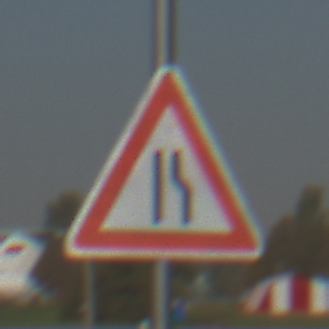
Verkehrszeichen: EinseitigVerengteFahrbahnRechts
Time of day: MorningAfternoon
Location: Outdoor (Special)
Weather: Clear
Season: NotSpecified
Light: Natural